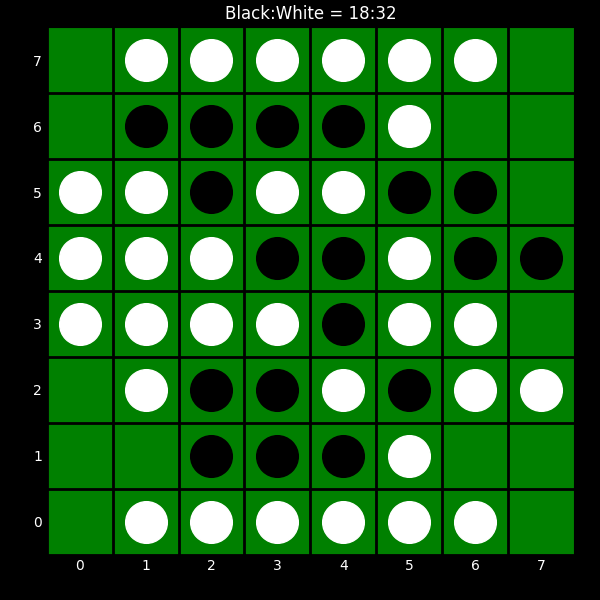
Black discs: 18
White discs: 32